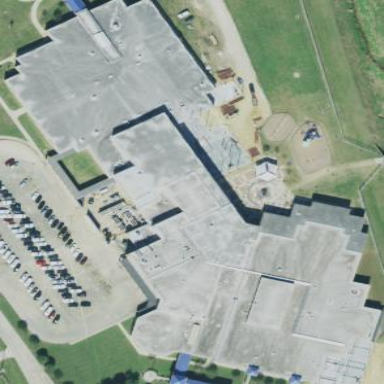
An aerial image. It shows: School building.